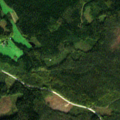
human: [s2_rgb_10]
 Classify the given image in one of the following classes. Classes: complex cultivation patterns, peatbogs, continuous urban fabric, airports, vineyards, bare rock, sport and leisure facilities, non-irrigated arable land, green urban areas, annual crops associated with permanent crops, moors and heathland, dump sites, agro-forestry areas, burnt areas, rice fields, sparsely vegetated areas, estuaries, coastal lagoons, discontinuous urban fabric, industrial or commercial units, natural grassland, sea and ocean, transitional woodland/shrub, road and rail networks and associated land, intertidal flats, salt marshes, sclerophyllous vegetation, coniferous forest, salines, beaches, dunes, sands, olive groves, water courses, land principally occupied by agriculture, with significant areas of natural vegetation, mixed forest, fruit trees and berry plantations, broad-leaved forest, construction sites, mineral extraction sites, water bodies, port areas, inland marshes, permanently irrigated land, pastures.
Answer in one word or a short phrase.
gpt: coniferous forest, mixed forest